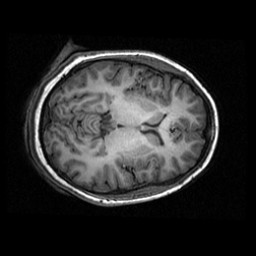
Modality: T1w
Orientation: axial
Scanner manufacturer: ge
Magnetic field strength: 3 T
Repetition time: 0.00904 s
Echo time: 0.00184 s